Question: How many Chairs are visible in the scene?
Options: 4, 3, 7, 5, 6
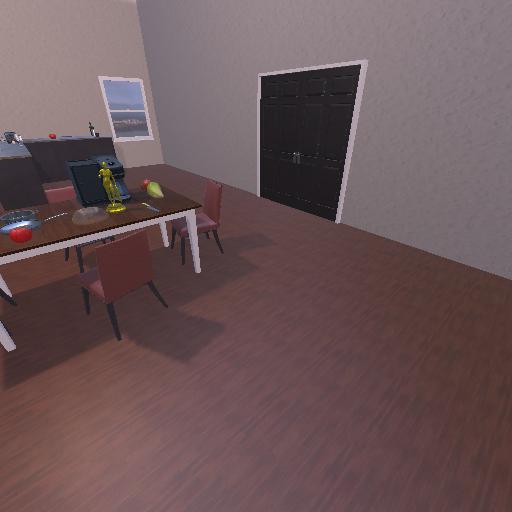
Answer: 4